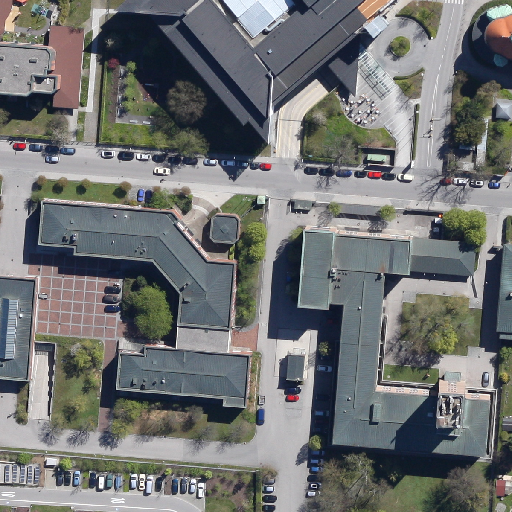
Referring expression: road marking